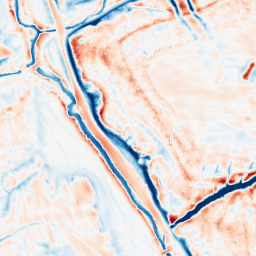
Category: edge_preserving
Decomposition family: bilateral
Decomposition parameters: d: 21
sigma_color: 50
sigma_space: 50
Upsampling method: sinc_hamming
Upsampling parameters: scale: 2
kernel_size: 4
Upsampling scale: 2